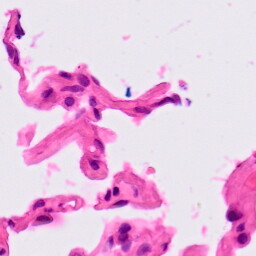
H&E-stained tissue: Lung